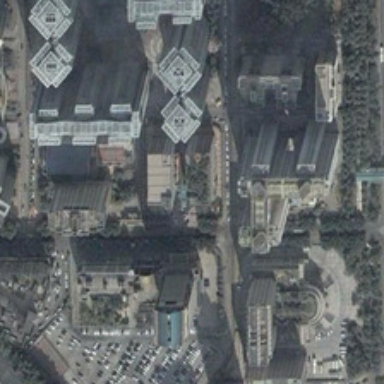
Many buildings and a parking lot are in a commercial area .